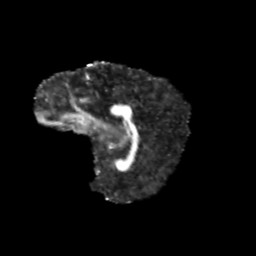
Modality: FA
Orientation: sagittal
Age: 12
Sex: female
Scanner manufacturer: siemens
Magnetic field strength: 3 T
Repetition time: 3.8 s
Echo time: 0.07 s